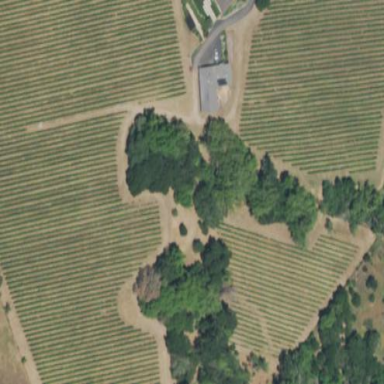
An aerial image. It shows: Vineyard with wine grapes as the main crop.